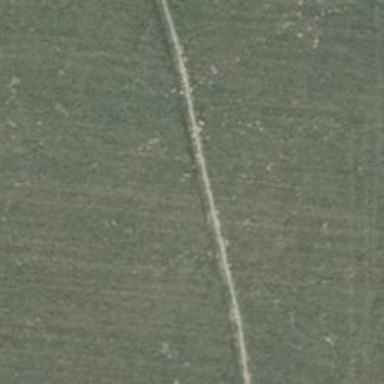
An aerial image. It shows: Dirt path.